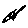
Label: smiley face